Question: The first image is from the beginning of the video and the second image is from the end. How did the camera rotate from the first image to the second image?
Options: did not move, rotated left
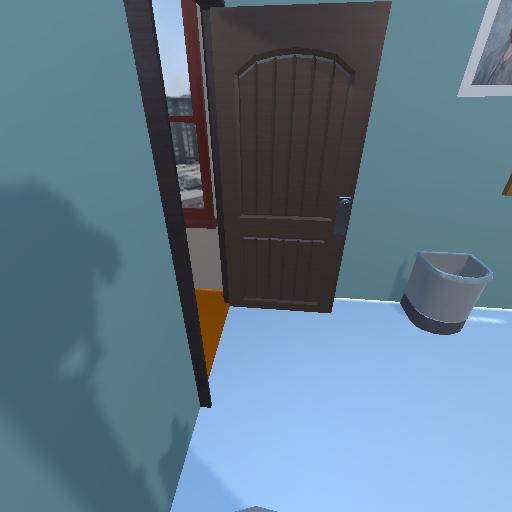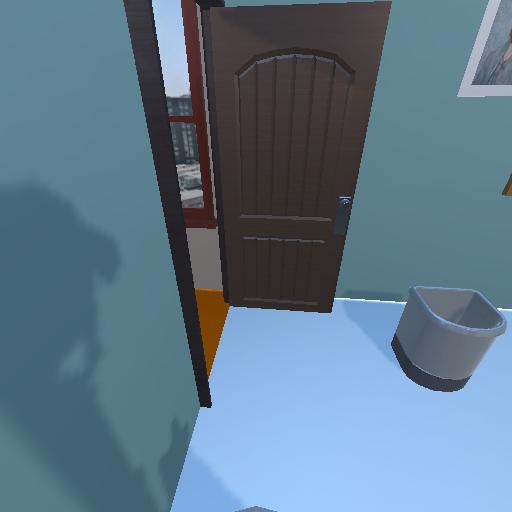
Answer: did not move